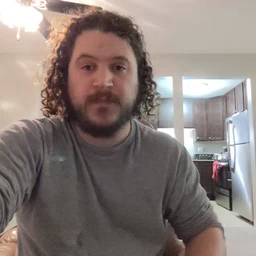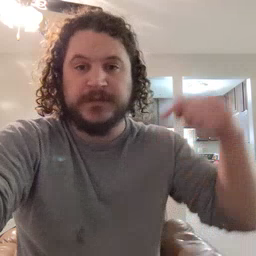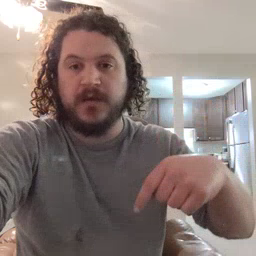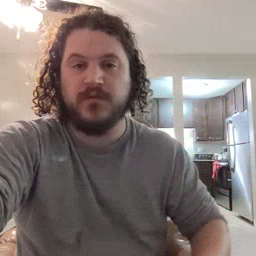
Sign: down